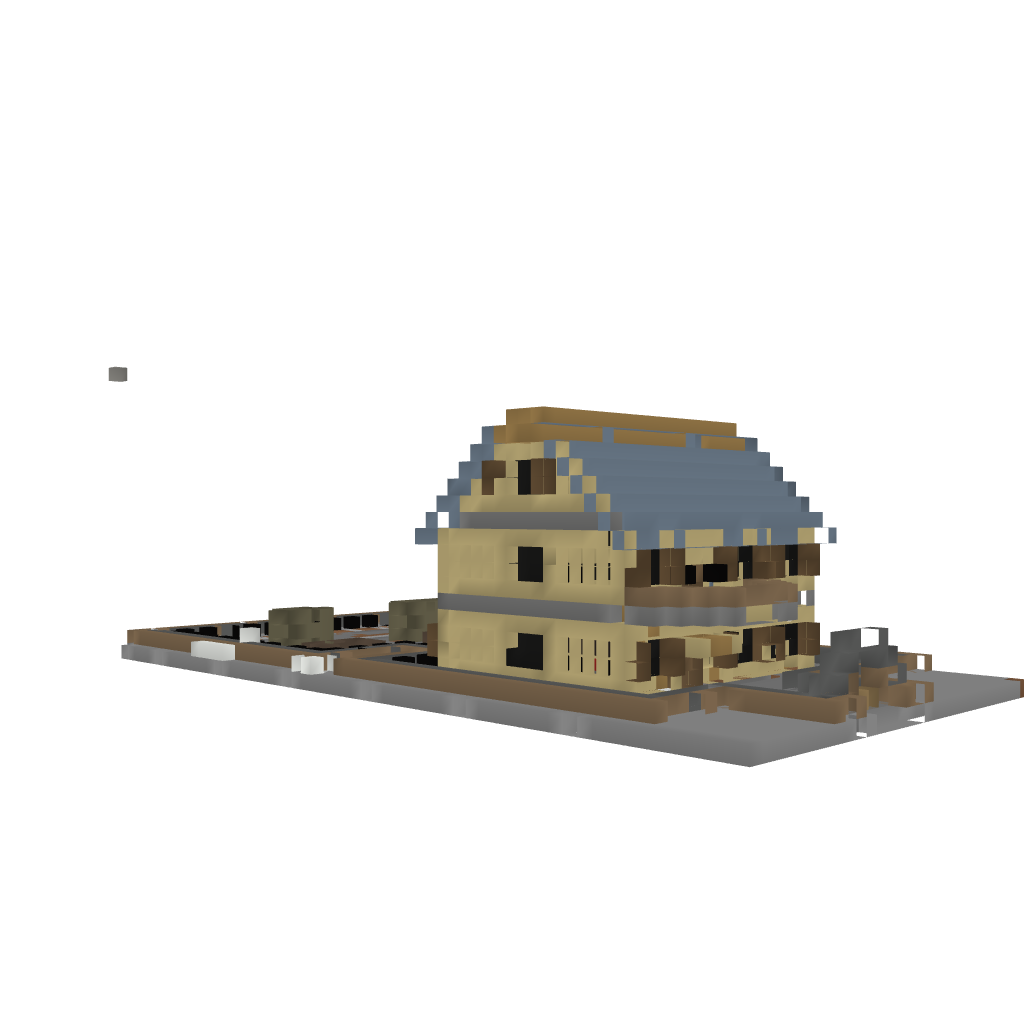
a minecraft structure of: Medium town house